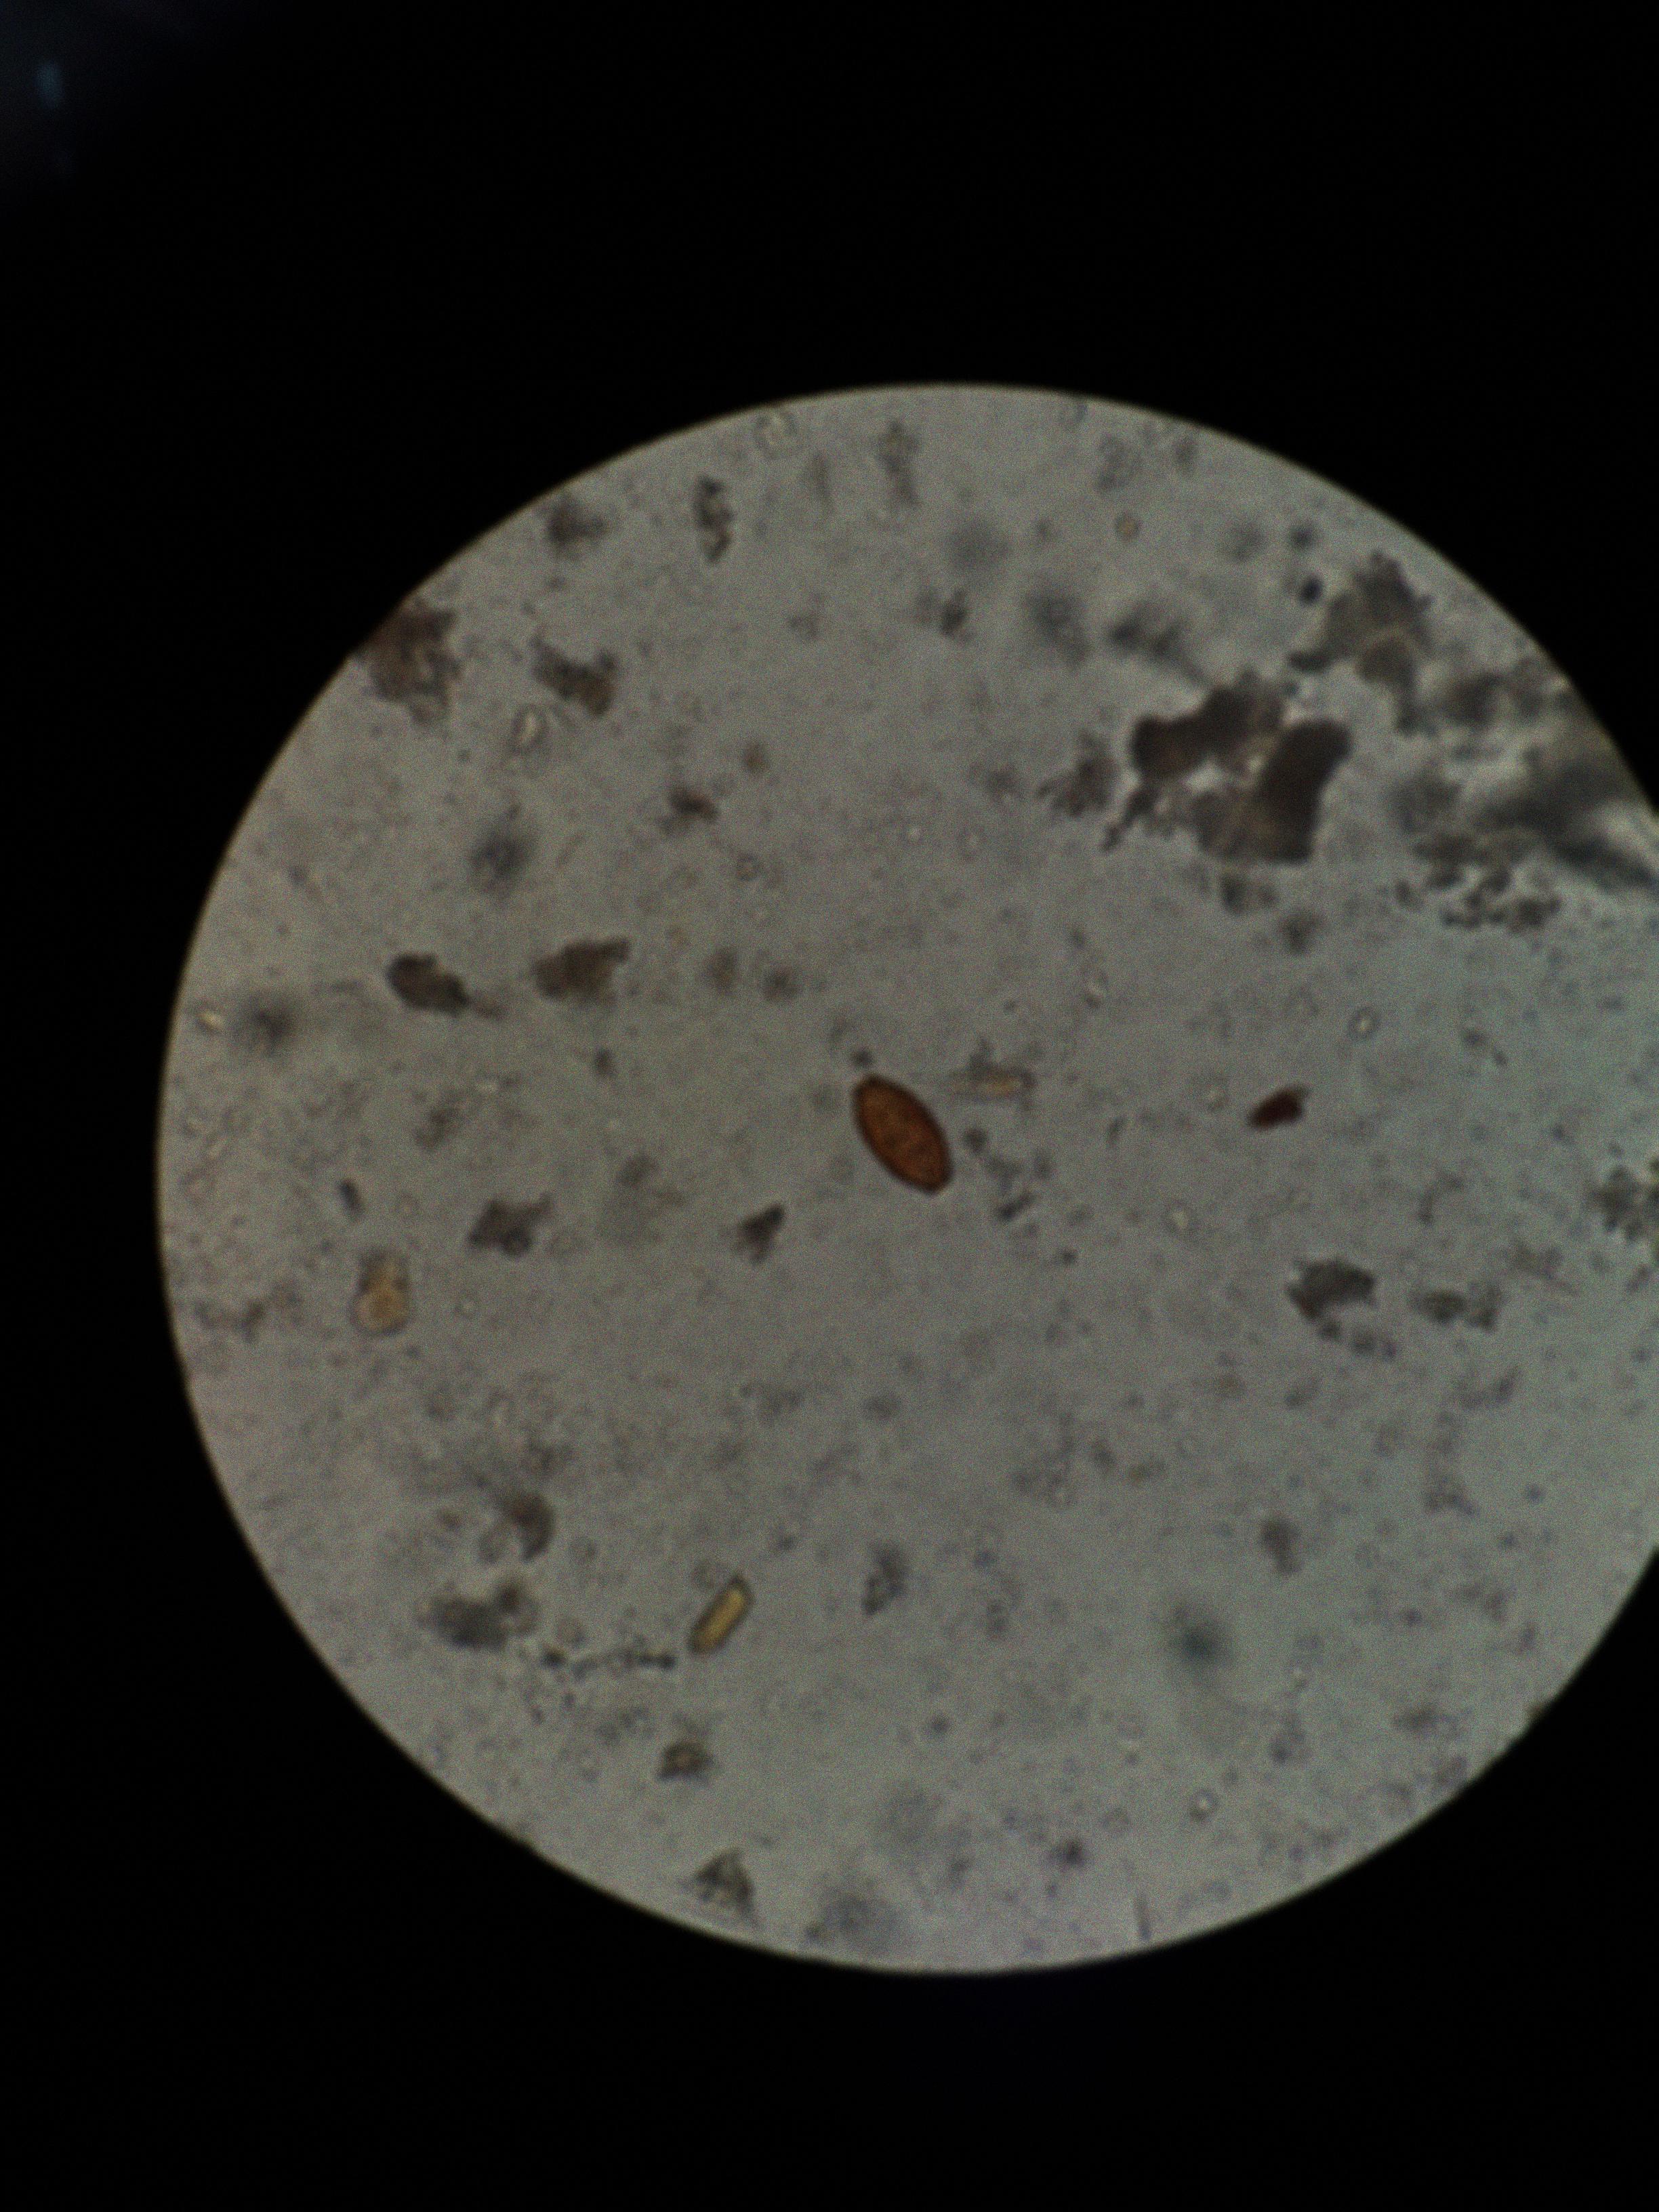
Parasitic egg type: Trichuris trichiura